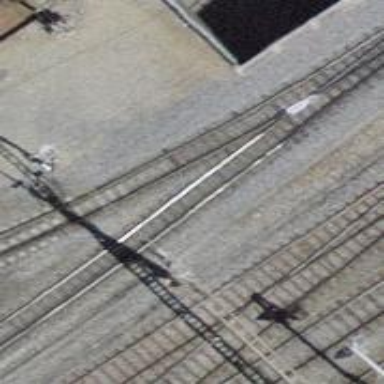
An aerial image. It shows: Railway signal.